Field crop: maize
Growth stage: 2
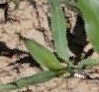
Species: maize